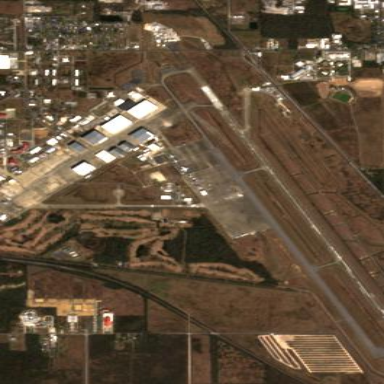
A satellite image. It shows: Apron at the airport.